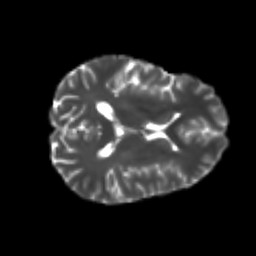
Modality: T2w
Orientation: axial
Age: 23
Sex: female
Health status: healthy
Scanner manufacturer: philips
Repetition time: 7.388 s
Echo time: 0.08599 s